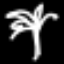
Label: palm tree